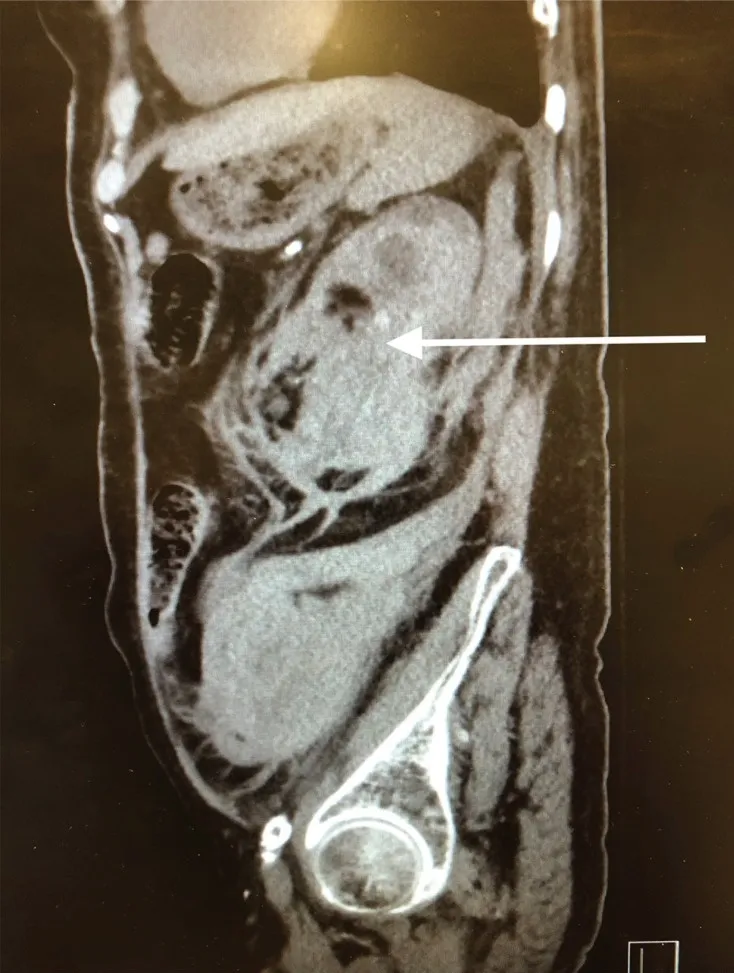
Sagital CT image of left retroperitoneal hemorrhage. The arrow shows the extensive left retroperitoneal hematoma with rupture of the left kidney.
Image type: radiology (ct)